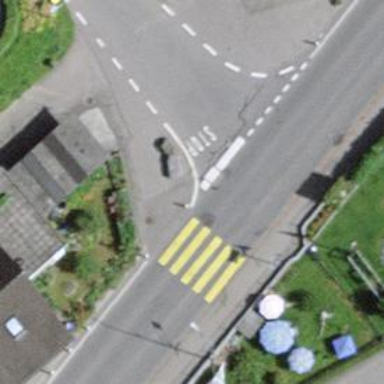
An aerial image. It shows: Uncontrolled road crossing.